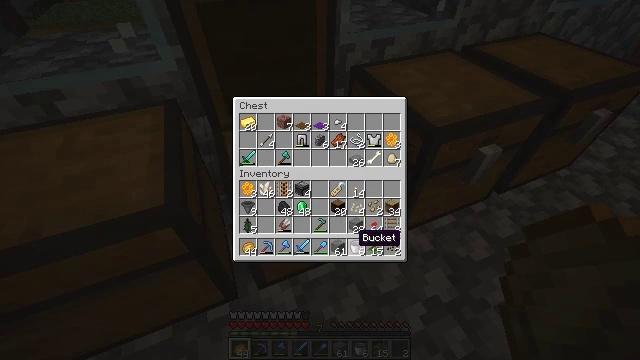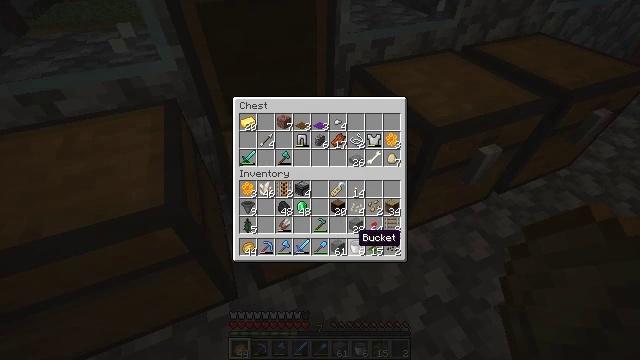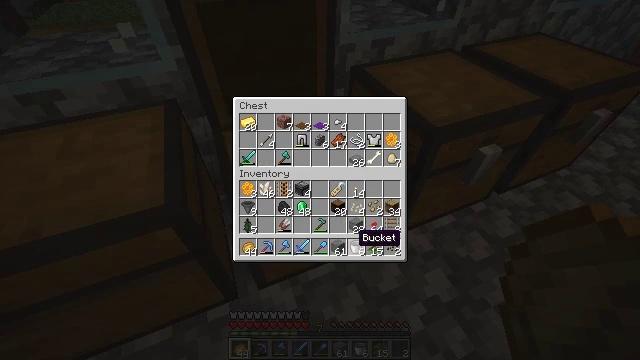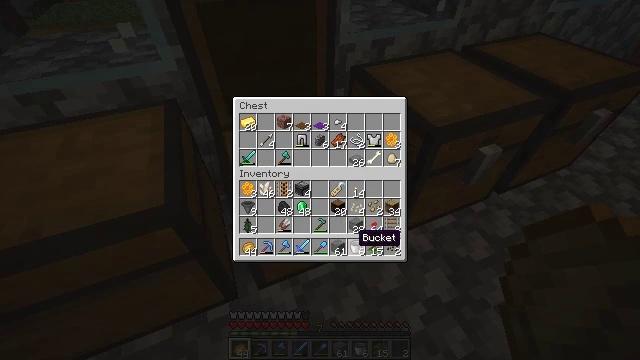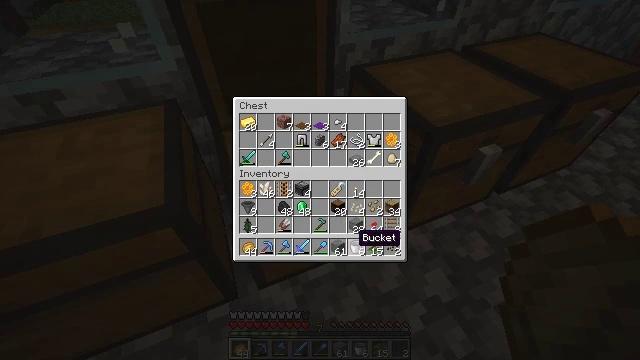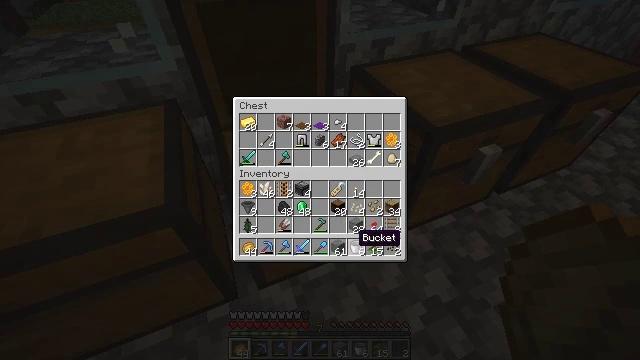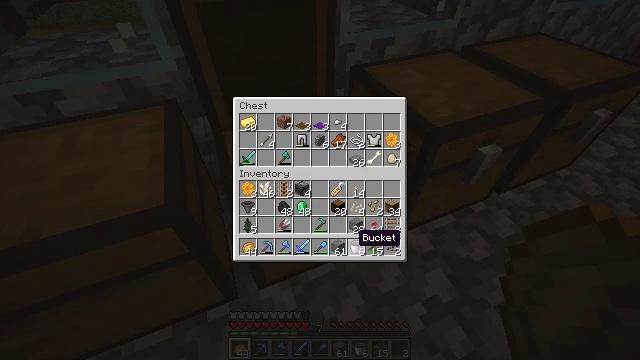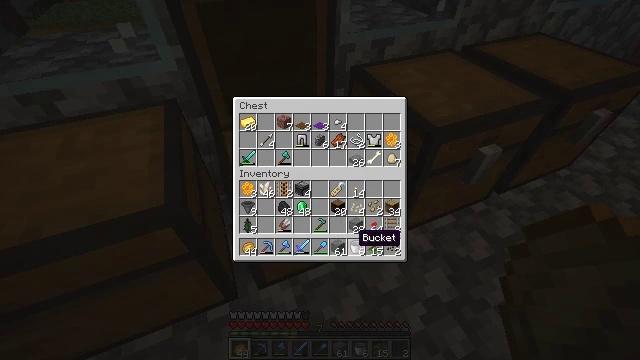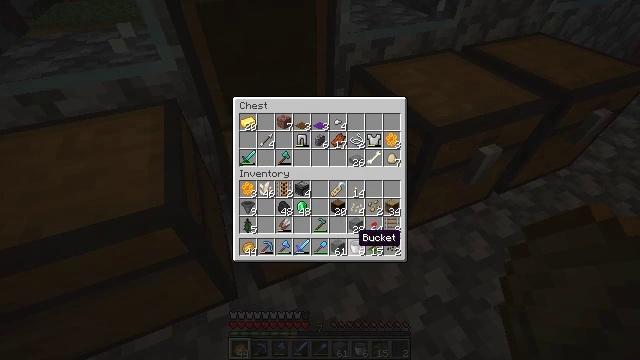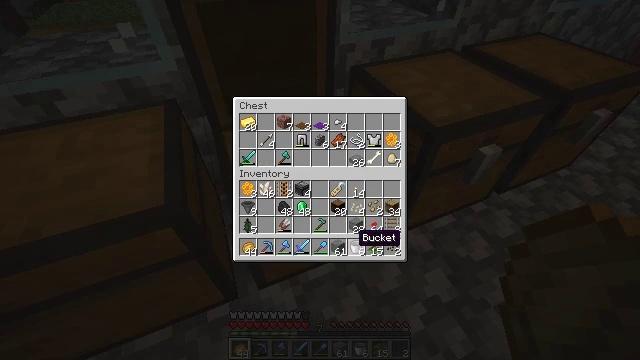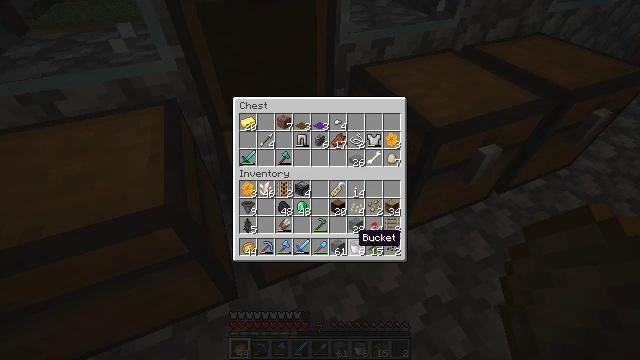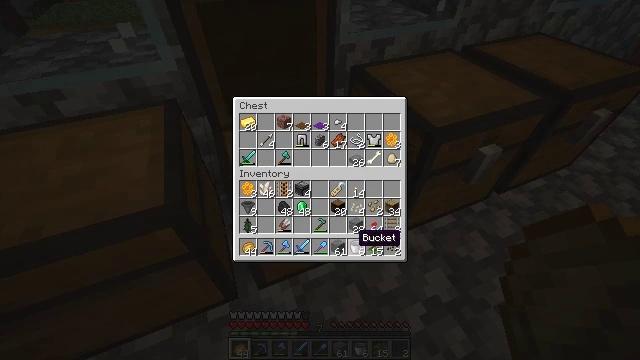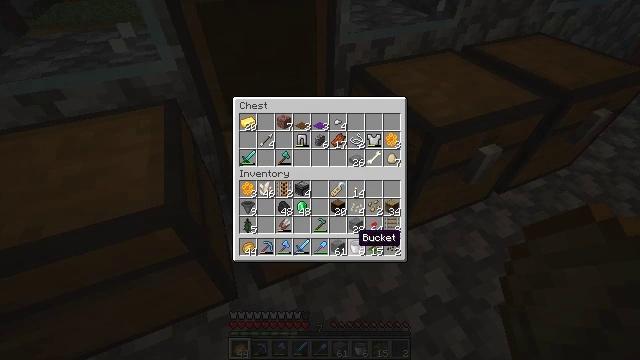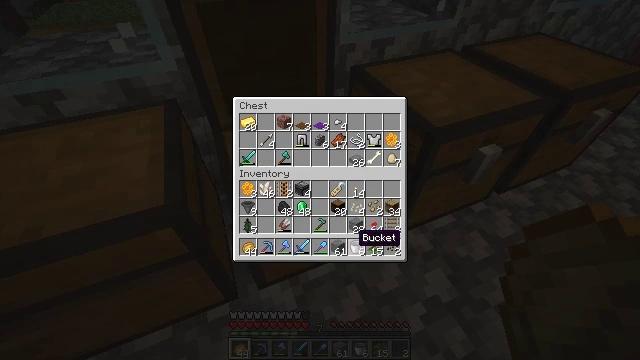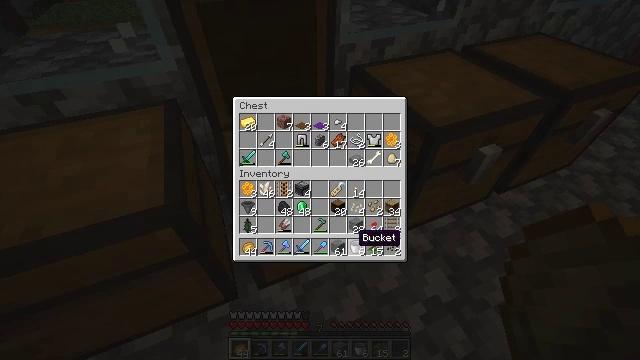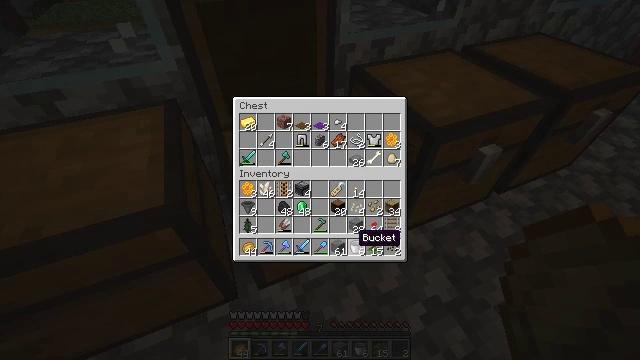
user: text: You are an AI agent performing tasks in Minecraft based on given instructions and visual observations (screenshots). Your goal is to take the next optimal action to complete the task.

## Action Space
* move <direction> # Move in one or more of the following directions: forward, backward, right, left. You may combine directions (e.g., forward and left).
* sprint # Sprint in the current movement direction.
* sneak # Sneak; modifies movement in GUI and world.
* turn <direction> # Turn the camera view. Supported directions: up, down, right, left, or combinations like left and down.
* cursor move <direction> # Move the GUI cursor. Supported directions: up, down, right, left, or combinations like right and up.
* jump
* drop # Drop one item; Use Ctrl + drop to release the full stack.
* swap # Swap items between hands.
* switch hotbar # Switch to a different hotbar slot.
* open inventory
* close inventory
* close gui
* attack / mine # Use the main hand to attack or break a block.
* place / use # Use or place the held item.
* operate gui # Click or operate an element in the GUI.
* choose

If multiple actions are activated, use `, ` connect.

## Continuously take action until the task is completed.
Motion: motion action
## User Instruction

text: Recover the brewing stand by mining it.
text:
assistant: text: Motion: no_op
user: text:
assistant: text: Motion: no_op
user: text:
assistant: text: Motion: no_op
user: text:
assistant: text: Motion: no_op
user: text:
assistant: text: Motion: no_op
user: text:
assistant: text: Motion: no_op
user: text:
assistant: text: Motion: no_op
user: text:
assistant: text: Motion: no_op
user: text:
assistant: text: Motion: no_op
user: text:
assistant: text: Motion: no_op
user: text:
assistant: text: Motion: no_op
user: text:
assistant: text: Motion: no_op
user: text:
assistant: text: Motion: no_op
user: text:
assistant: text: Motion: no_op
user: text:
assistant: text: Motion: no_op
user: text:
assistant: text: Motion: no_op
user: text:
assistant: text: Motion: no_op
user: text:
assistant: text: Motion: no_op
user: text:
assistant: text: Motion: no_op
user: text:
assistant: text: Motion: no_op
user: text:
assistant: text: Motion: no_op
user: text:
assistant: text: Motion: no_op
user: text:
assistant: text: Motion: no_op
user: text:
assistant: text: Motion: no_op
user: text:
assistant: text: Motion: no_op
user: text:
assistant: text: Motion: no_op
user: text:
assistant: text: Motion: no_op
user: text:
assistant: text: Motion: no_op
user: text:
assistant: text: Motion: no_op
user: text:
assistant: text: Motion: no_op